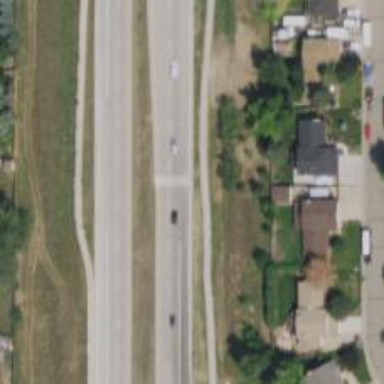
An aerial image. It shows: Primary highway.